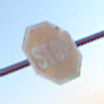
Verkehrszeichen: Stop
Umgebung: Outdoor, Nature
Tageszeit: SunriseSunset
Wetter: Clear
Licht: Natural
Jahreszeit: NotSpecified
Kontrast: LowContrast